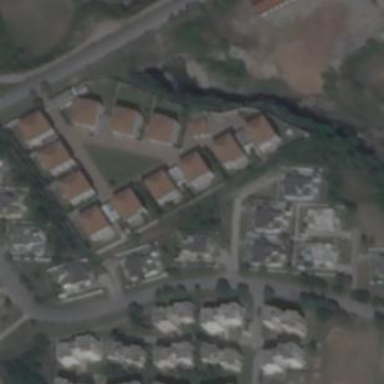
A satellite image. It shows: Residential area.